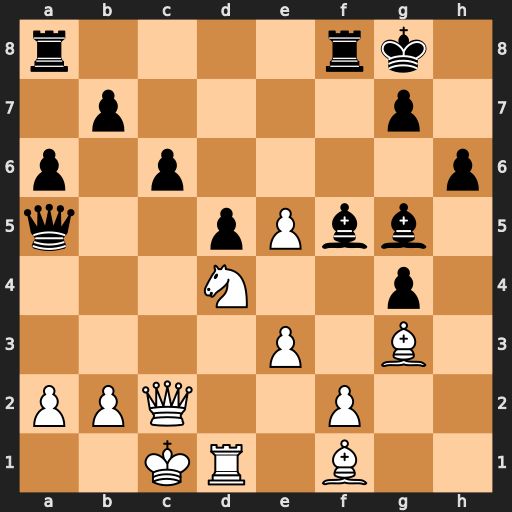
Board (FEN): r4rk1/1p4p1/p1p4p/q2pPbb1/3N2p1/4P1B1/PPQ2P2/2KR1B2
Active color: w
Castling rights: -
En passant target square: -
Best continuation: Nxf5